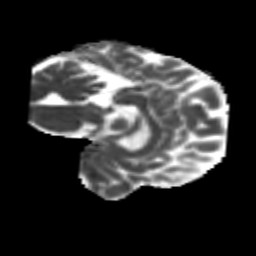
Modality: MD
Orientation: sagittal
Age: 34
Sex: female
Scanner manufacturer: siemens
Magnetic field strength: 3 T
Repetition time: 1.8 s
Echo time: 0.07 s